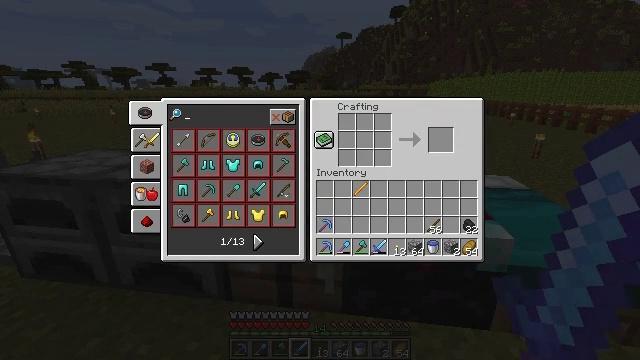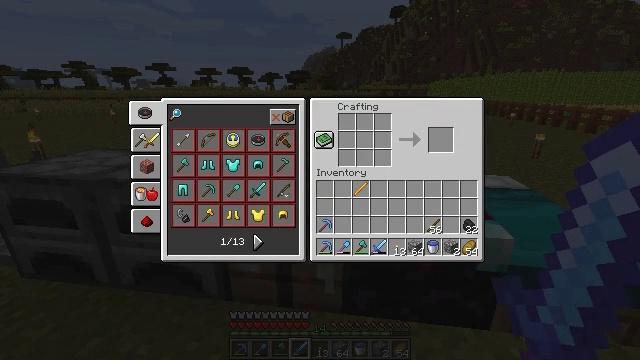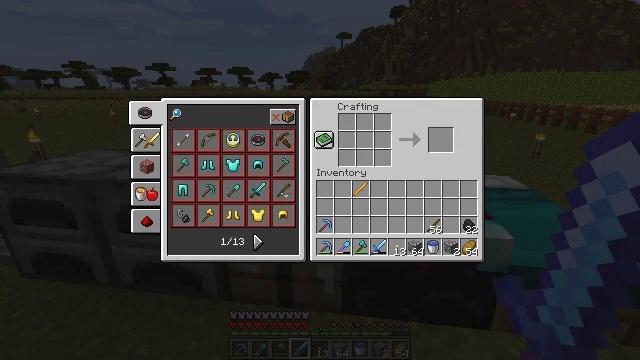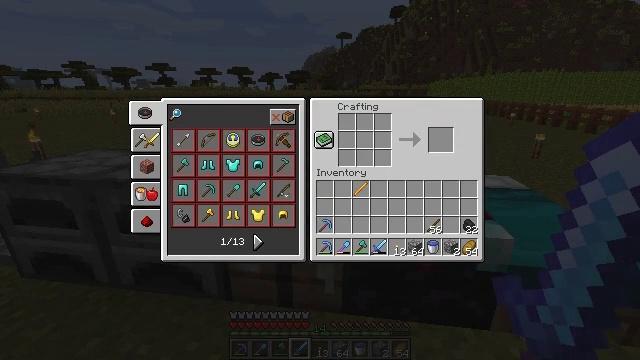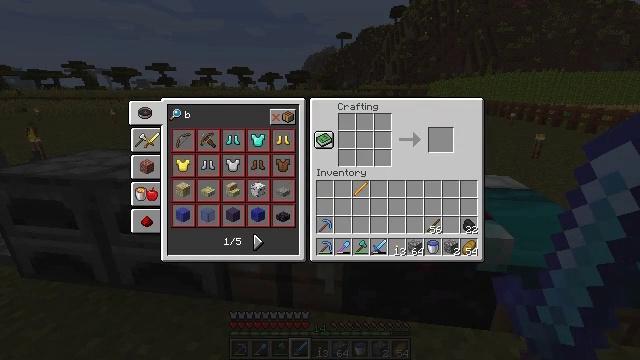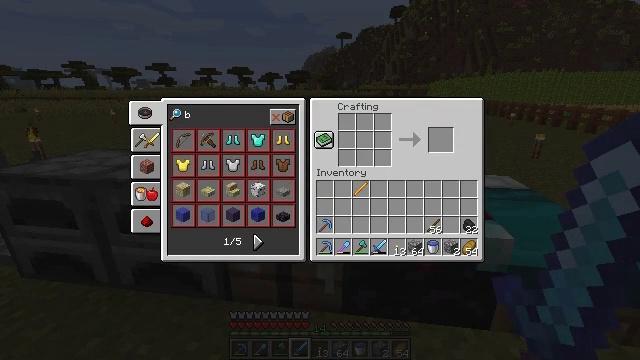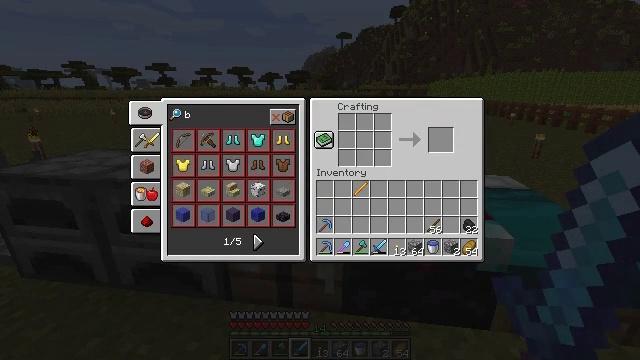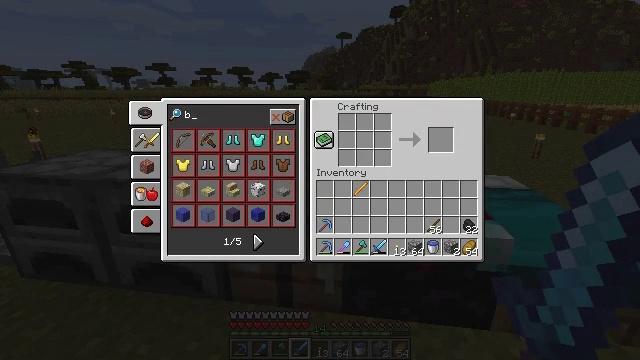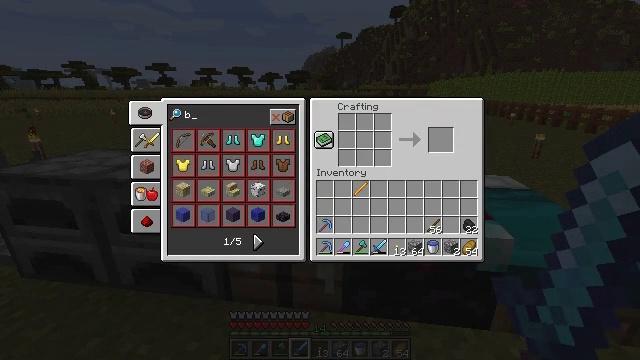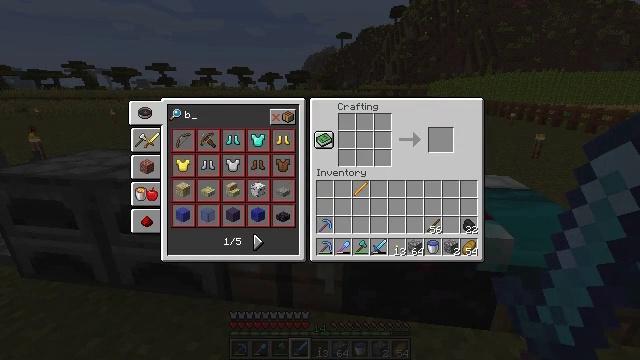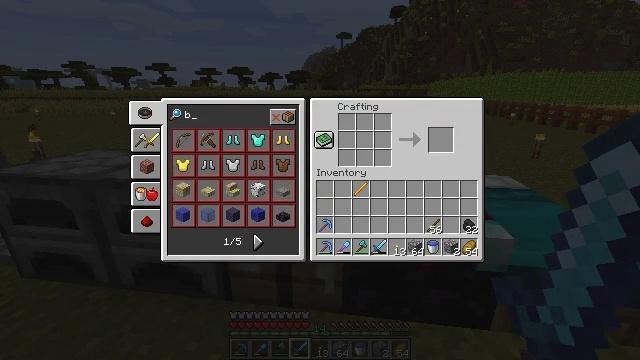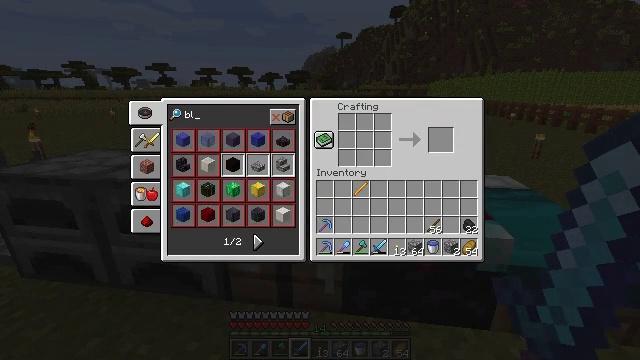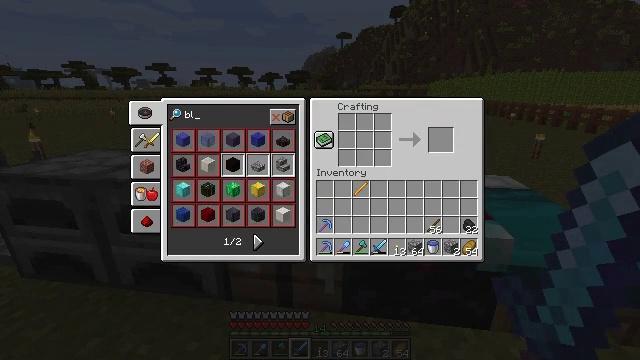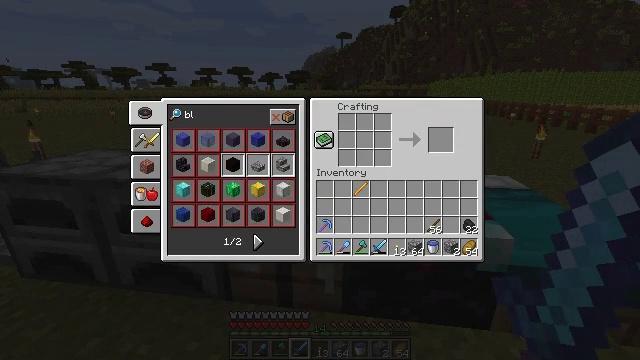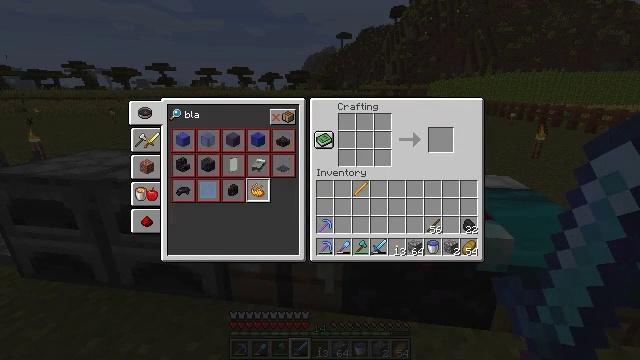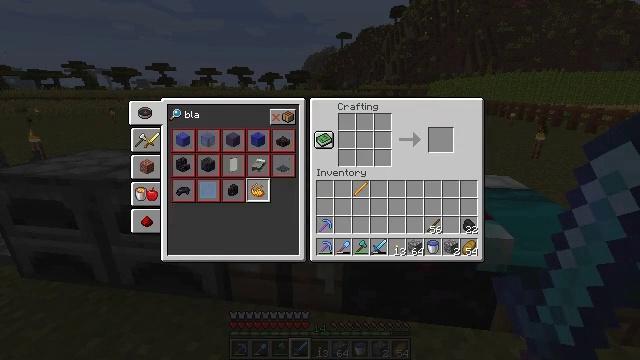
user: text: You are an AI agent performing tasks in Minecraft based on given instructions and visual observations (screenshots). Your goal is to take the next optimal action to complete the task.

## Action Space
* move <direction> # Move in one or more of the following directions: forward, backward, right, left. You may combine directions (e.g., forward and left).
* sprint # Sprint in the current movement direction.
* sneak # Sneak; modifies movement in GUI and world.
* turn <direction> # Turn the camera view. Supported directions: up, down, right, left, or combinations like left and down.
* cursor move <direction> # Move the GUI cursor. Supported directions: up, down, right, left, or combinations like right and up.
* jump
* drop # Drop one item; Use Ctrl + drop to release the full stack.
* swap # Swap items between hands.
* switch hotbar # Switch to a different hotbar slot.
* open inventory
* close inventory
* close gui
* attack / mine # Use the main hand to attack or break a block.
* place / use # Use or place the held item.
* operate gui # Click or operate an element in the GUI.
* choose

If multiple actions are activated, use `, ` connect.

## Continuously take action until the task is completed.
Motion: motion action
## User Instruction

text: Create a brewing stand in the crafting table.
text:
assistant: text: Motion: no_op
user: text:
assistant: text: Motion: no_op
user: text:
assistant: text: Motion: no_op
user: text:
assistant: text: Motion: no_op
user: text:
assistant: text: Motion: no_op
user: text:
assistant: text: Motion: no_op
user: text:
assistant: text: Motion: no_op
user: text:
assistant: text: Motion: no_op
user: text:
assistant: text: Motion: no_op
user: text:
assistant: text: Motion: no_op
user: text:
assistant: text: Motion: no_op
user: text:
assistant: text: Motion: no_op
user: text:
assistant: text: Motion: no_op
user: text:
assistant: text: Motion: move left
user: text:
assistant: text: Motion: move left
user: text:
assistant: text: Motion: move left
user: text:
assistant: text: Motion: no_op
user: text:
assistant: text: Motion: no_op
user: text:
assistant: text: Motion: no_op
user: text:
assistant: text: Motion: no_op
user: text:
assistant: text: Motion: no_op
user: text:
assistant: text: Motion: no_op
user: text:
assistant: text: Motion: no_op
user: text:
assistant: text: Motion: no_op
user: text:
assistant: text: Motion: no_op
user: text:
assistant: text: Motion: no_op
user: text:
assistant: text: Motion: no_op
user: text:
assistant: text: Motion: no_op
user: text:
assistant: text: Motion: no_op
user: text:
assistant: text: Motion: no_op